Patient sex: F
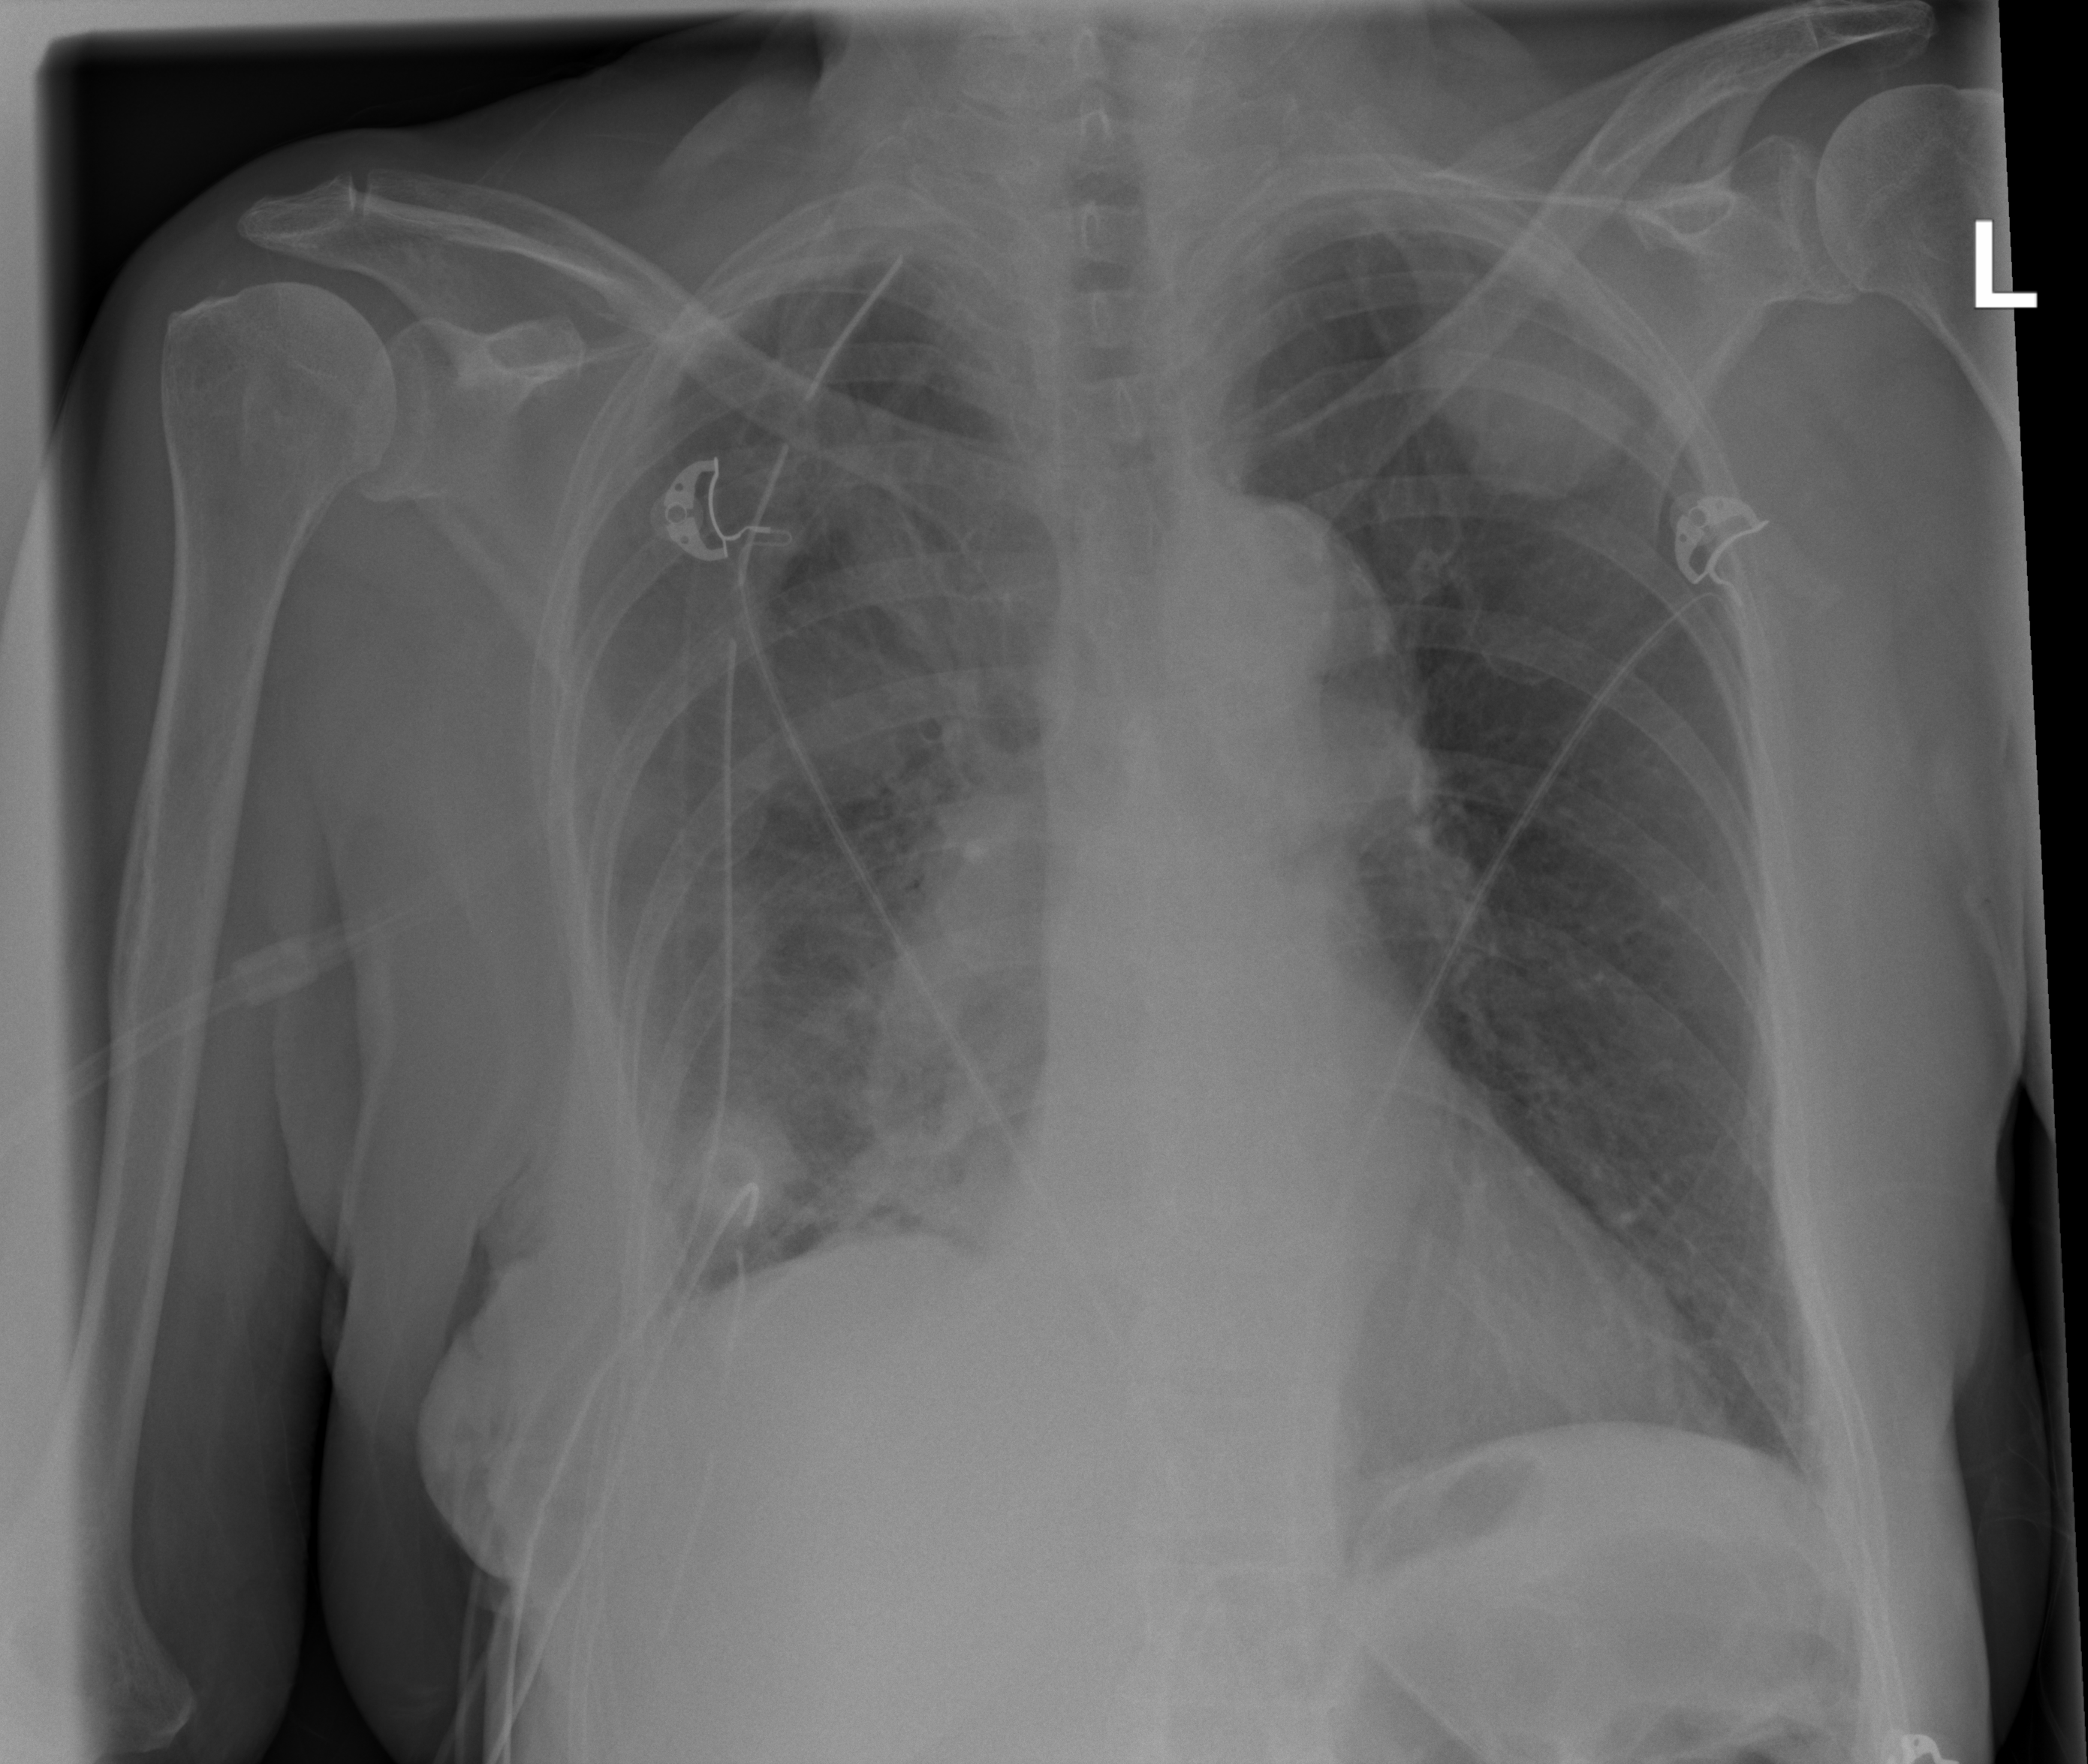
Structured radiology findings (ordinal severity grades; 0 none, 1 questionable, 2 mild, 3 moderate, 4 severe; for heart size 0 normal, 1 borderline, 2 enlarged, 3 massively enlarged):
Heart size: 0
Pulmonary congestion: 0
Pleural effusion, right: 2
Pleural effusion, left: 2
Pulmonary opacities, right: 2
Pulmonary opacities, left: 1
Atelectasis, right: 2
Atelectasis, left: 2